Field crop: tomato
Growth stage: 2
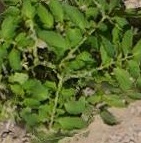
Species: tomato